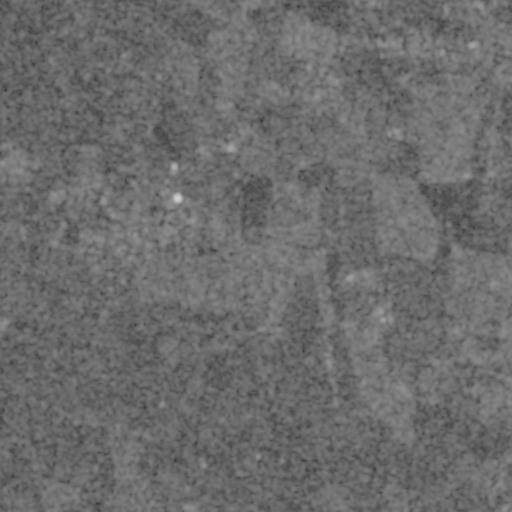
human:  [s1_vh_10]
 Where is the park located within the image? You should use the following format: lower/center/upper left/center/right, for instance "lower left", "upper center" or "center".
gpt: The park is located in the center left of the image.
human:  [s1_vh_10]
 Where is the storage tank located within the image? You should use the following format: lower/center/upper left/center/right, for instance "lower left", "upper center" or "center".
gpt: The storage tank is located in the upper center of the image.
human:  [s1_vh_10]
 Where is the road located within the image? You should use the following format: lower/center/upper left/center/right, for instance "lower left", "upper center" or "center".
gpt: There is no road in the image.

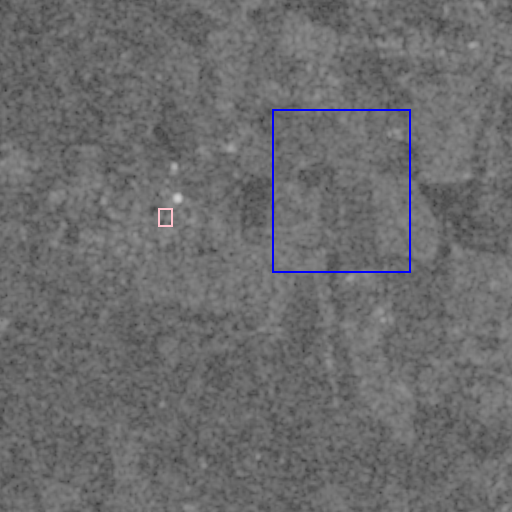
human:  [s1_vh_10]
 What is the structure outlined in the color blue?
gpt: The structure outlined in blue is a crop field.
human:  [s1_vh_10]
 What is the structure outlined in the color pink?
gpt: The structure outlined in pink is a park.
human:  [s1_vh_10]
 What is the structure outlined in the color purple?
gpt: There is no purple outline.